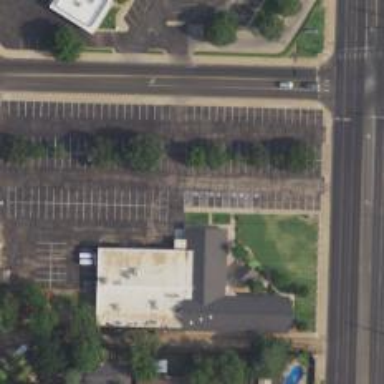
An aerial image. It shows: Parking space.